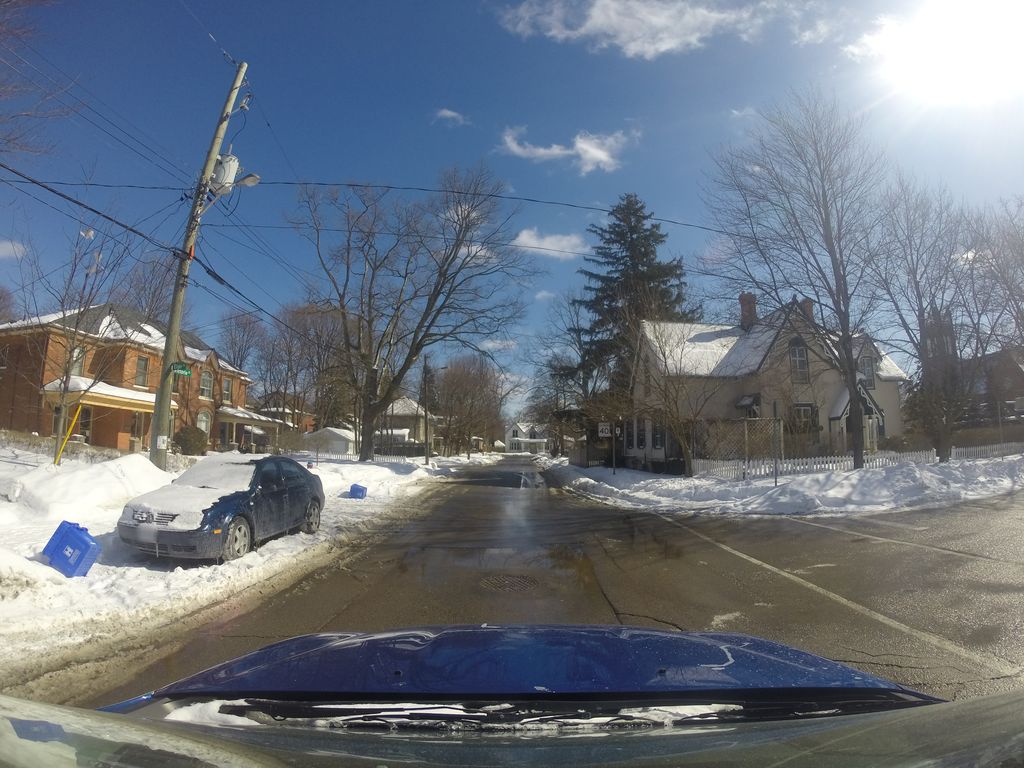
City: hamilton